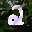
Label: 2